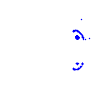
Particle: pion